高一 · 代数
（2015 春・椰州校级期中）已知一个程序语句如图:

(1) 若输入 $X$ 的值为 0 , 求输出 $Y$ 的值?

(2) 若输出 $Y$ 的值为 3 , 求输入 $X$ 的值?

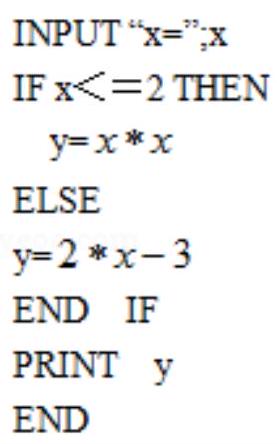
答案: 解: 模拟执行程序, 可得程序的功能是计算并输出 $y=\left\{\begin{array}{ll}x^{2} & x \leq 2 \\ 2 x-3 & x>2\end{array}\right.$ 的值,

(1) 输入 $X$ 的值为 0 , 由 $x<2$, 故 $y=x^{2}=0$,

故输出 $Y$ 的值为 0 .

(2) 若输出 $Y$ 的值为 $3, y=\left\{\begin{array}{ll}3=x^{2} & x \leq 2 \\ 3=2 x-3 & x>2\end{array}\right.$,

可解得: $x= \pm \sqrt{3}$, 或 3 .